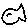
Label: fish